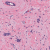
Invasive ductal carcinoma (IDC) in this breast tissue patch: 1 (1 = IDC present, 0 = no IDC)